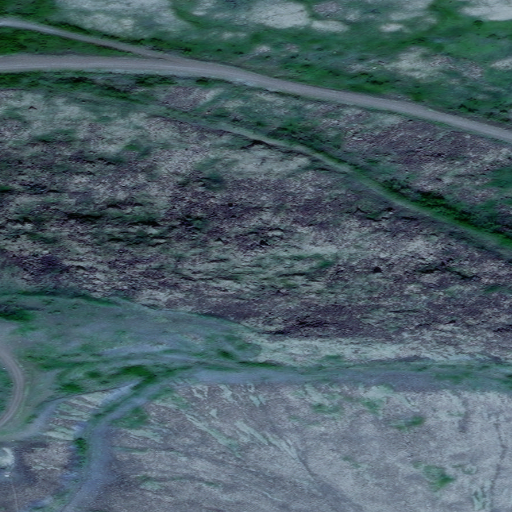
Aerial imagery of mountain in Alaska named Takotna Mountain containing only unknown